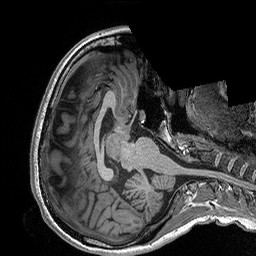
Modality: T1w
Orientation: axial
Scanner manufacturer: siemens
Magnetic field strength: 3 T
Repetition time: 2.3 s
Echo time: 0.00298 s